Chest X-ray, AP view. Patient: 39 years old, sex F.
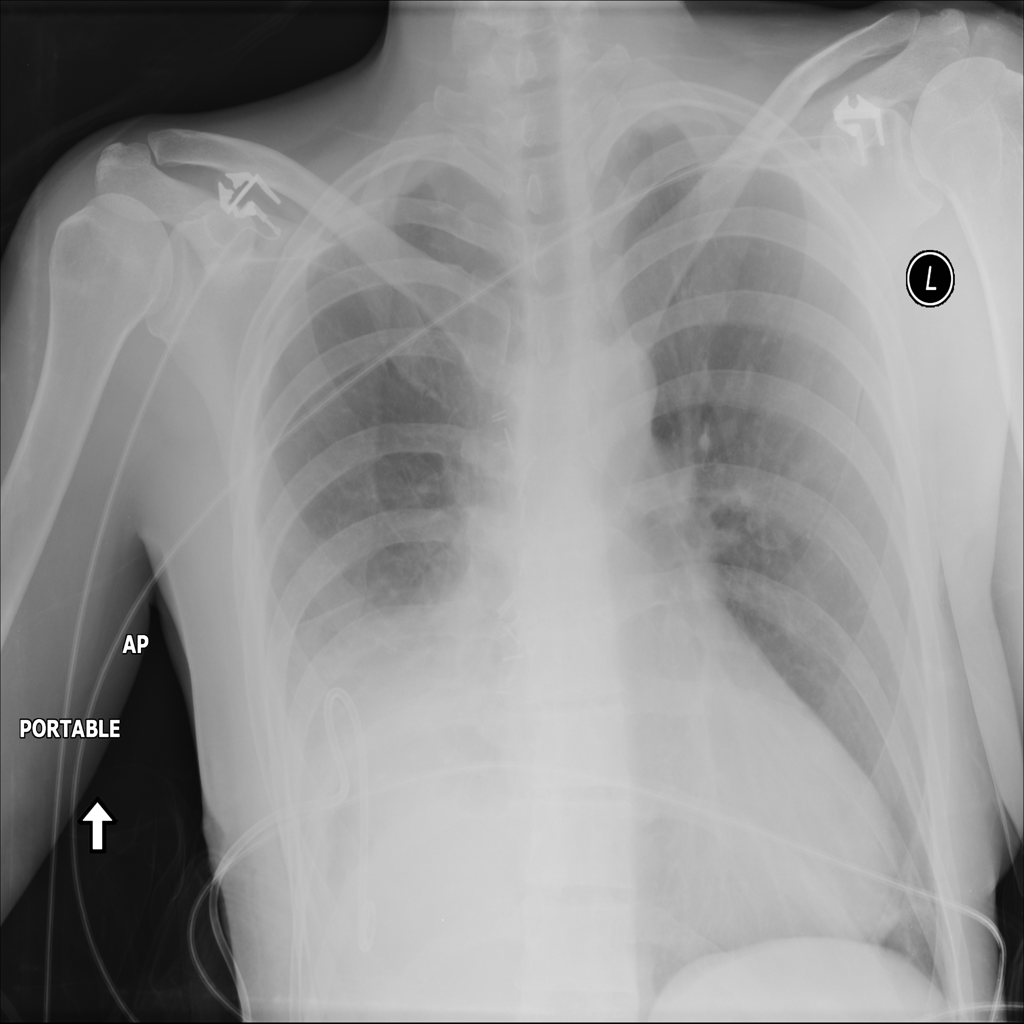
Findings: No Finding